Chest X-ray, AP view. Patient: 57 years old, sex M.
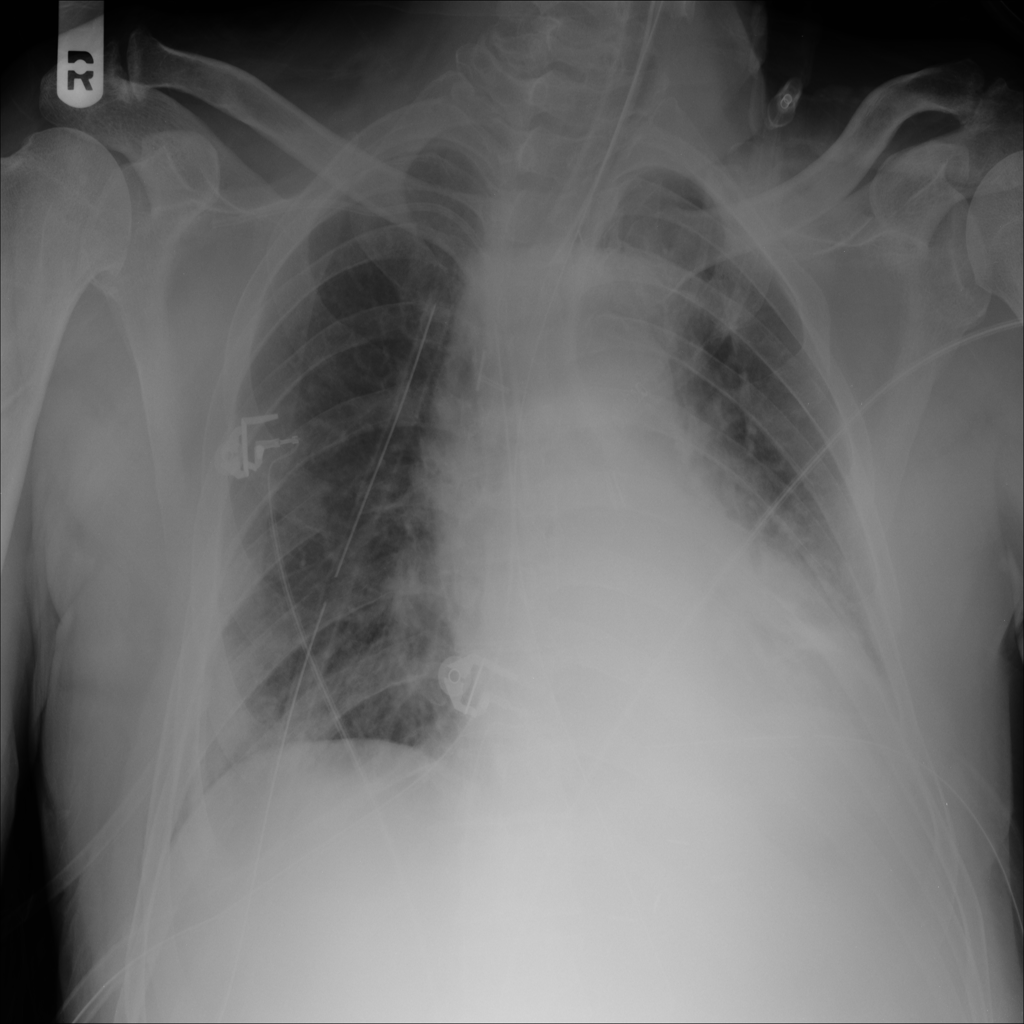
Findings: Consolidation, Pneumothorax